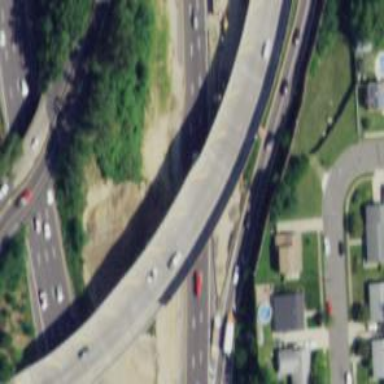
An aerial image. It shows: Urban freeway or expressway.